Question: When I try to use the Facebook connector in Azure logic apps I can't seem to get the "Get user timeline" to work.
I know for a fact that the User ID is valid (I checked using this URL: <URL>. I also know for sure that the user has posts on it's timeline. I also tried multiple user ID's.
When I open the failed request in the Logic app I get this, the response is empty every time.

Is this related to privacy settings? Why doesn't this work?
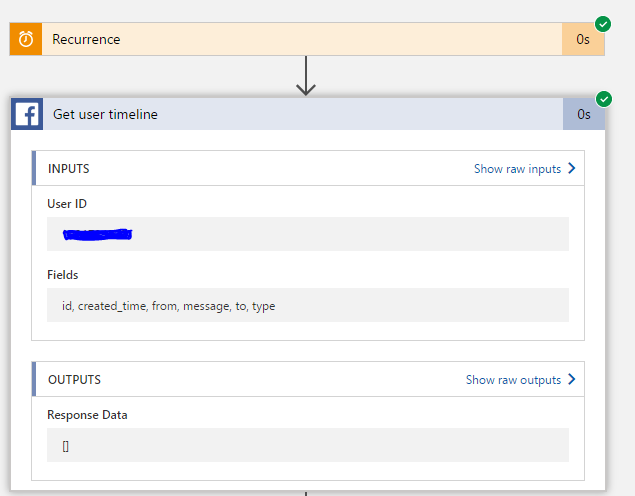
Answer: We should probably retire/remove that operation. It is not possible to retrieve the post from Facebook graph API for another user's timeline. It used to so that is why it is there. Specifically, this post might be helpful: <URL>
The connector calls the /{user-id}/feed API. You can try out the behavior in the Facebook Graph explorer as well. <URL>